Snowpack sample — Snodgrass Mountain, Crested Butte, Colorado (2/4/25, 12:06 PM MST)
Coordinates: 38.923, -106.968
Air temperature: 35 °F
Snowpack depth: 80 cm
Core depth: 70 cm
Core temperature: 32 °F
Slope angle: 14°, slope face: 78°
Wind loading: low
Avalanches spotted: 0
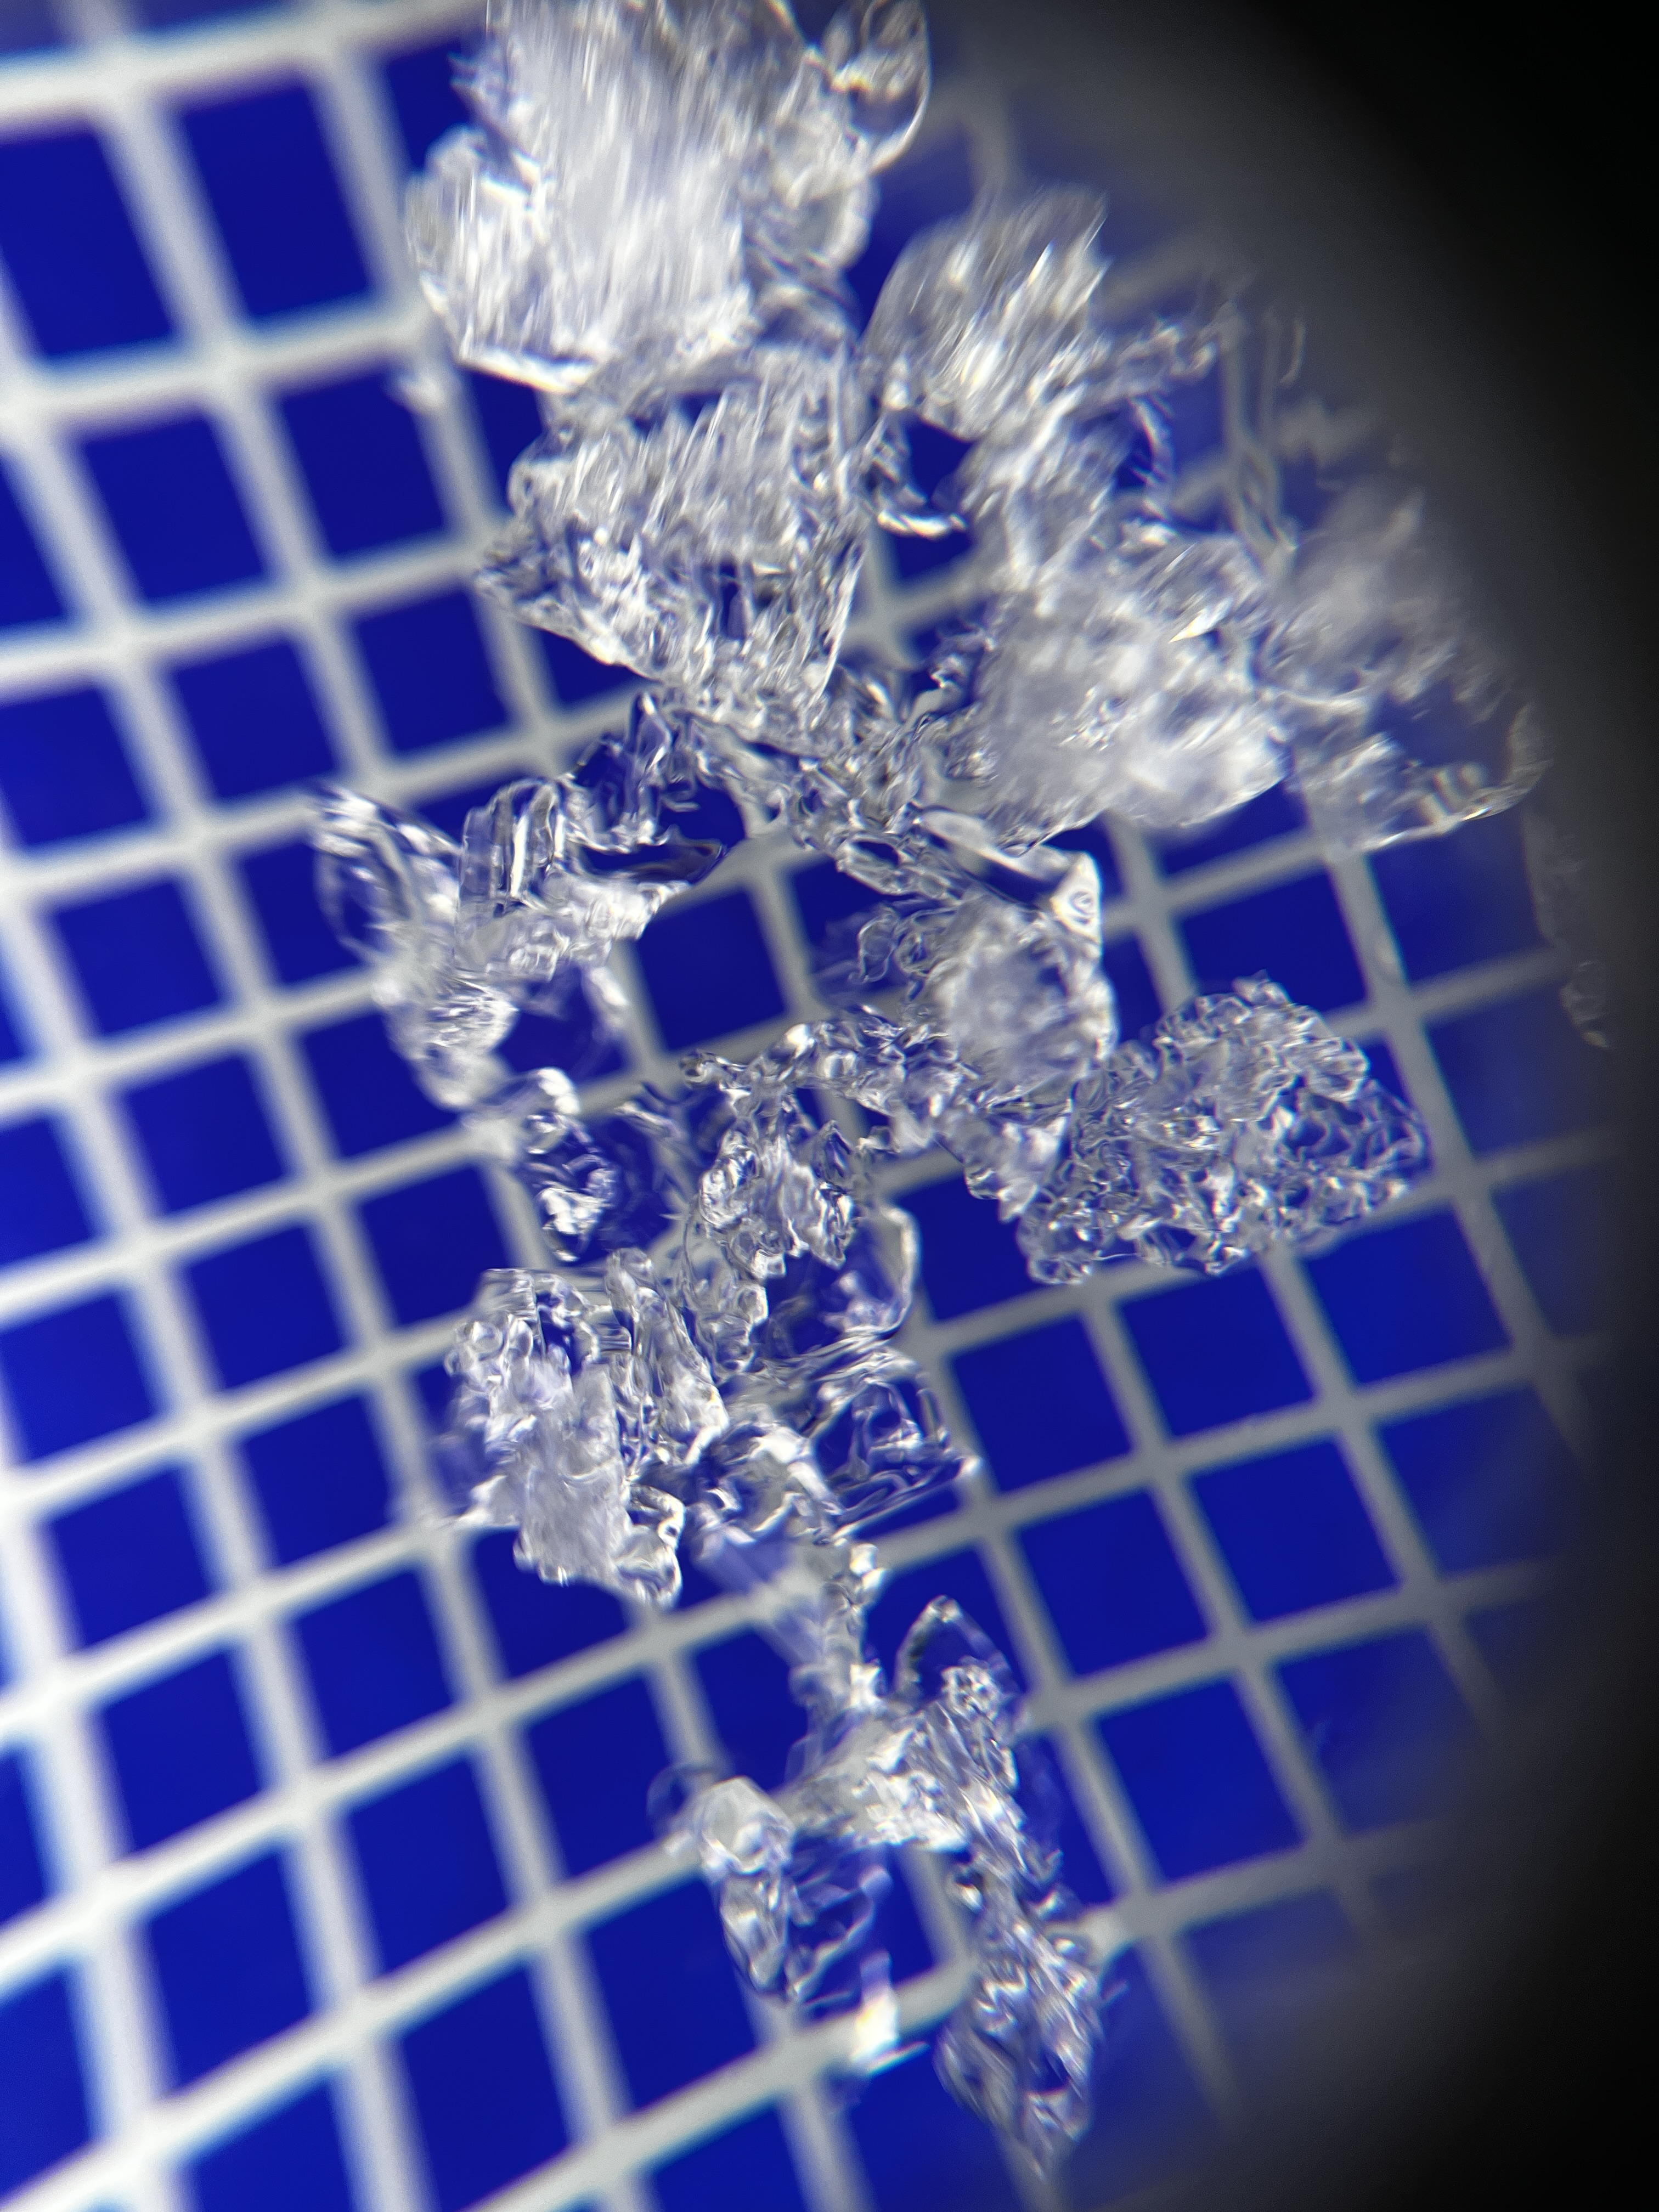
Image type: magnified_profile
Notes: No avalanches nearby, unusually warm weather for the last month reported by residents, Collected 25 yards from treeline